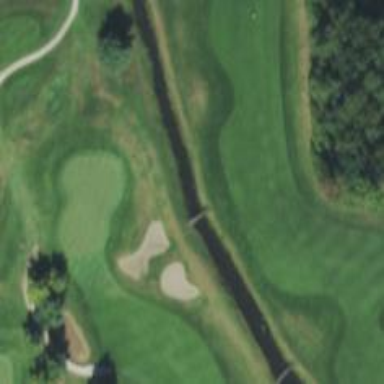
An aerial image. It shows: Path bridge over golf course.